Question: I am adding a model to a collection using the 'create' method and the api is responding just fine. The model seems to have been properly returned and see the 'console.dir( resp );' which is what I was looking for. However, when I try to access 'runningorderid', which is the 'id' as defined with 'idAttribute', the response is null. I presume this is something to do with the async nature of the response, but I don't know how to deal with it.
'''
var resp = window.app.RunningOrderCollection.create(
{ runningorderid: null, listitemid: 1, starttime: n} ,
{ wait: true }
);
console.dir( resp );
console.dir( resp.get("strt") );
console.dir( resp.id );
'''

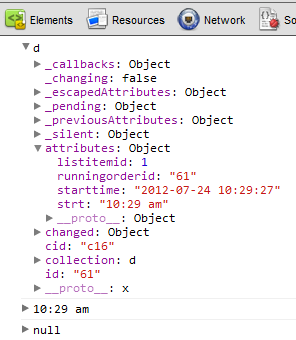
Answer: 'collection.create', as all methods related to server requests, is indeed asynchronous. In your case, you could listen to the sync event to get the desired result.
From <URL>
> Creating a model will cause an immediate "add" event to be triggered
on the collection, as well as a "sync" event, once the model has been
successfully created on the server.
For example:
'''
resp.on('sync', function(model) {
console.dir( resp );
console.dir( resp.get("strt") );
console.dir( resp.id );
});
'''